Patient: sex M, age 77
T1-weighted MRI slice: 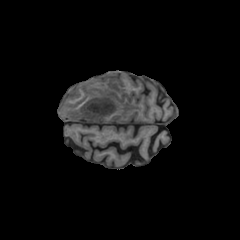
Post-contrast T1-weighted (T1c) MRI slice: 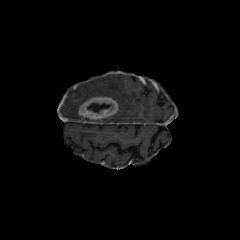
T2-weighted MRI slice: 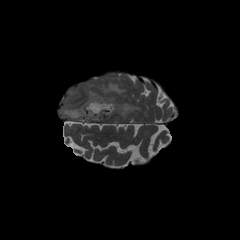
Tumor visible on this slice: yes
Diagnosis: Glioblastoma, IDH-wildtype
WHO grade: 4